Question: I am looking for a way to disable the text of similar values being highlighted when you click/edit a variable, i.e. I click 'enemyValue' and type something next to it and it automatically highlights all the text. I have searched and cannot find anything.

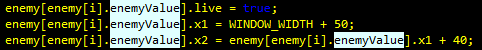
Answer: Uncheck "Automatically highlight references to symbol under cursor" on the 'Advanced | Refactoring' page of the Visual Assist X Options dialog.
Pressing ESC temporarily removes the highlights.